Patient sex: F
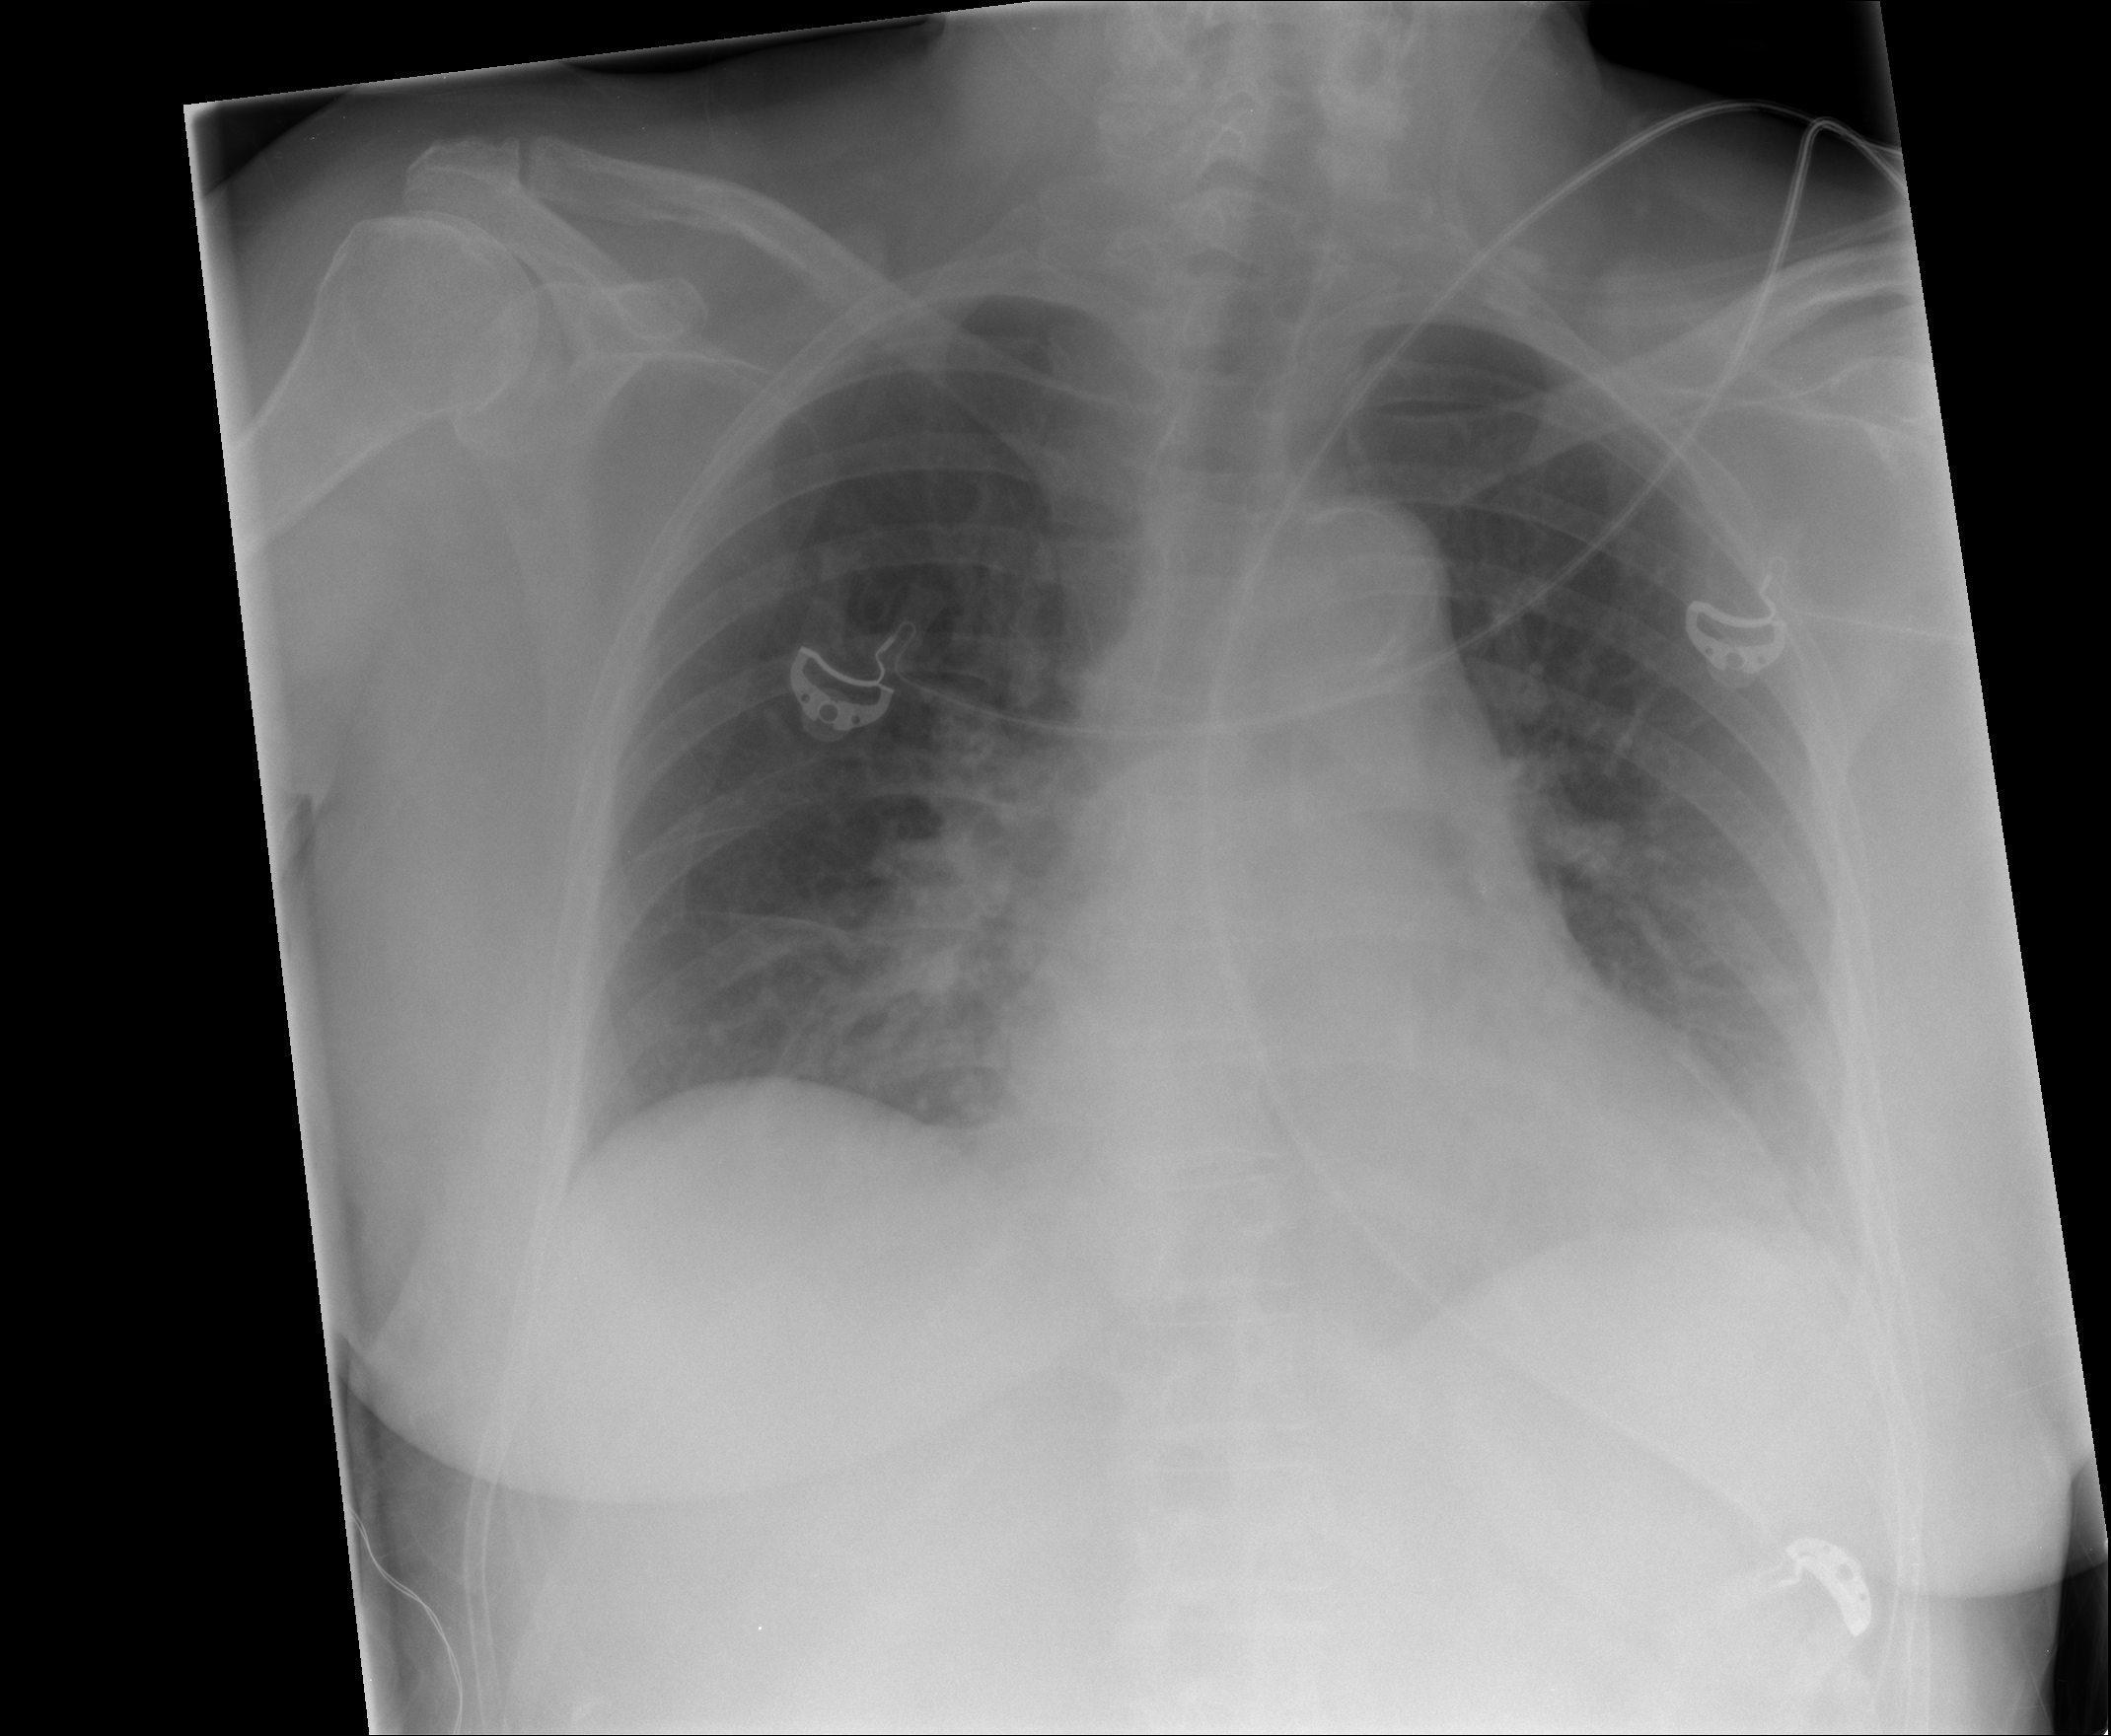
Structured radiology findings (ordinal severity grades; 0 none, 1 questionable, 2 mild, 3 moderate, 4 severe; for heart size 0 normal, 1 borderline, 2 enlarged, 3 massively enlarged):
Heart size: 0
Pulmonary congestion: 2
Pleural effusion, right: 0
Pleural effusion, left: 2
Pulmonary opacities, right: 2
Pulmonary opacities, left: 0
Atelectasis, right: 0
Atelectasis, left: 2